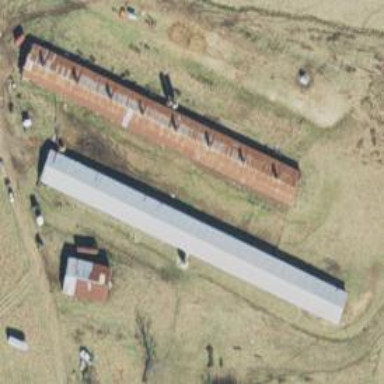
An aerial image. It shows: Farm auxiliary building.